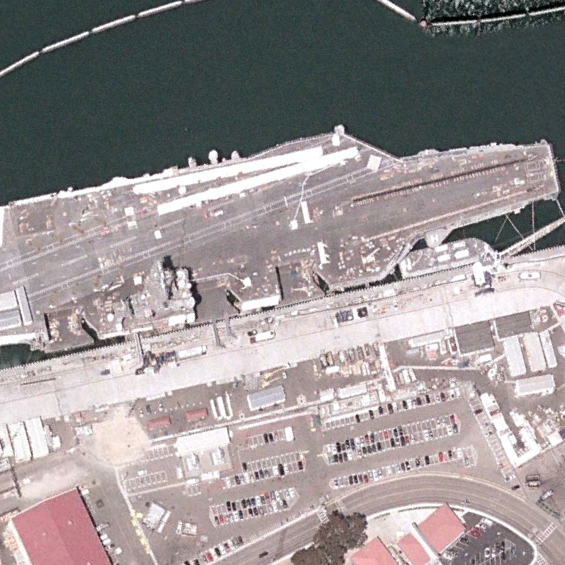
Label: Nimitz-class_aircraft_carrier